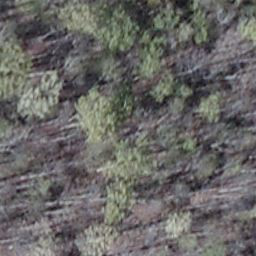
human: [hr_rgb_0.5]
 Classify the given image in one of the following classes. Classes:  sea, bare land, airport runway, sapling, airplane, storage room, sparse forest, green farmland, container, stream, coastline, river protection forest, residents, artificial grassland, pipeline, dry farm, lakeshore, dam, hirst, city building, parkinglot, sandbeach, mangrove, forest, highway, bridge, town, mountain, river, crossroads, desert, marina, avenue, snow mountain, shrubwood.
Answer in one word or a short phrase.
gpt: shrubwood